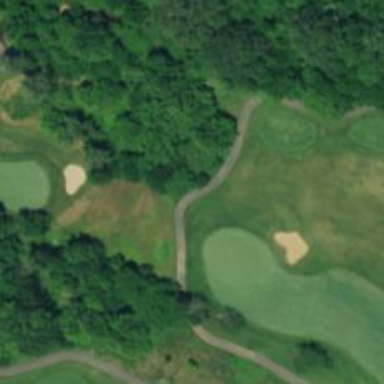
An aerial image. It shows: Path used for both walking and golf.